Question: I am drawing a circle using OpenGL, with the set of calls being:
'''
float delta_theta = 0.001;
glBegin(GL_POLYGON); // OR GL_LINE_LOOP
glEnable( GL_LINE_SMOOTH );
glHint( GL_LINE_SMOOTH_HINT, GL_NICEST );
glEnable(GL_BLEND);
glBlendFunc(GL_SRC_ALPHA, GL_ONE_MINUS_SRC_ALPHA);
for (angle = 0; angle < 2*3.1415; angle += delta_theta)
glVertex3f( radius*cos(angle), radius*sin(angle), 0 );
glEnd();
'''
The problem is that the circle is not smooth. I am moving (translating) the circle along axes; at some points it becomes smooth, but mostly, it's like a blot, please see the attached screenshot.
Any suggestions as to what I could do to smoothen the circle?
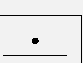
Answer: I would suggest you not try to implement this with lines or a filled polygon for one thing.
Use a single 'GL_POINT' and enable 'GL_POINT_SMOOTH'. That will rasterize the point as a filled circle instead of the normal square. It will be much more efficient, provided you use a point size your implementation supports for anti-aliased points (often up to ~ on NV implementations, more on others).